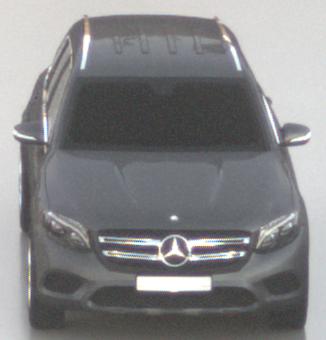
Make: Mercedes-Benz
Model: GLC 250
Detailed model: GLC (253)
Model produced from: 2015/09
Model produced until: 2018/05
Doors: 5
Color: gray
Road condition: wet road
Daytime: sunrise or sunset
Contrast: low contrast